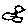
Label: bird